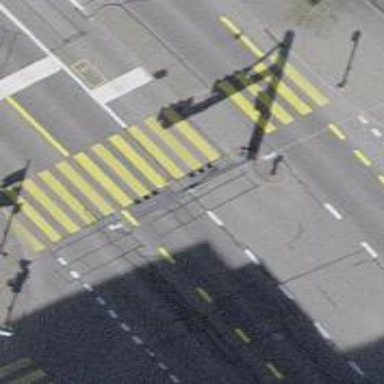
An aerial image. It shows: Footway crossing equipped with traffic signals.